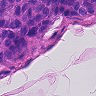
Metastatic tissue present: yes